Question: What I am looking at is probably a simple issue, but still could not figure out what is wrong with the code:
in header file(.h) im declaring this:
'''
typedef enum {
ActivityTaskAdd = 1,
ActivityAppointmentAdd = 2,
ActivityContactAdd = 3,
} OfflineRelationshipType;
'''
and in .m file in a method I am doing
'''
OfflineRelationshipType* relationType;
switch(relationType) {
'''
but getting error on switch statement as shown below

}
This should be straight forward but still cant see what i am missing.
EDIT: I also tried :
'''
@property (assign) OfflineRelationshipType* relationType;
'''
instead of declaring relationType before switch statement.
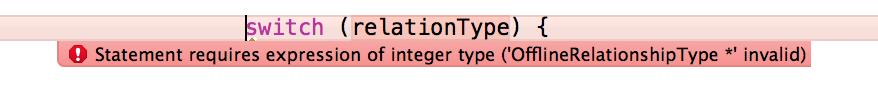
Answer: Use
'''
OfflineRelationshipType relationType;
'''
You made pointer to that, while 'switch' expects integer values.